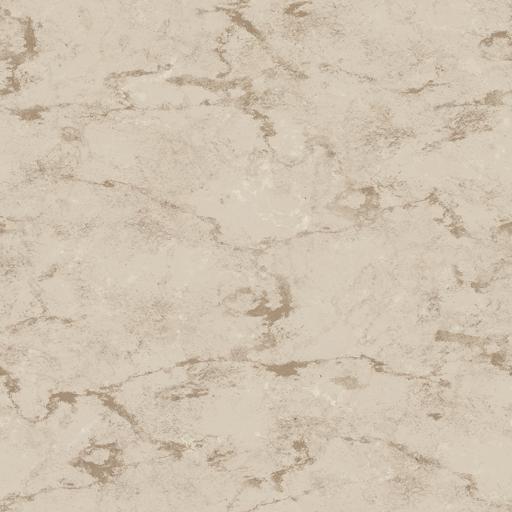
Tags: beige light marble smooth stone